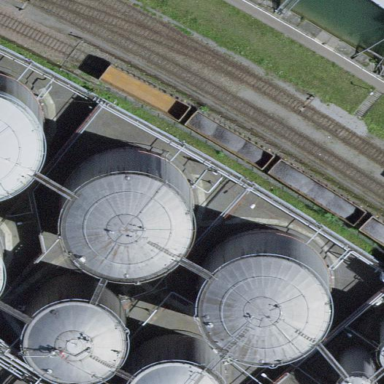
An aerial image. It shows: Storage tank with man-made structure.